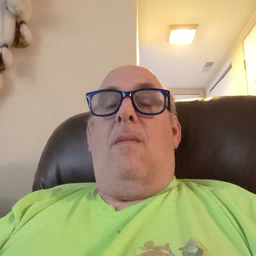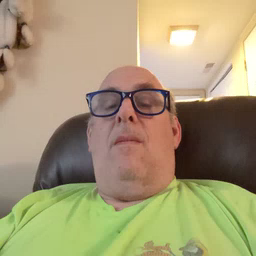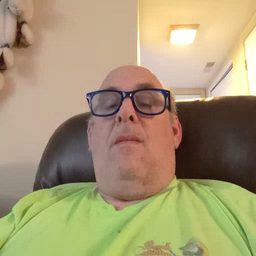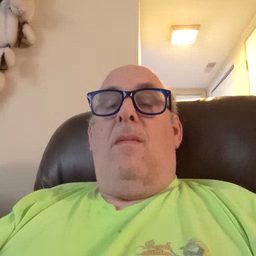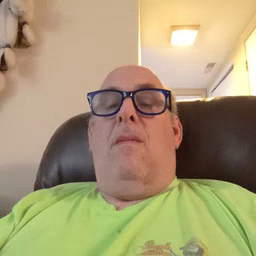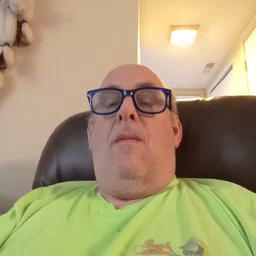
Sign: carrot